Aerial crown-view tile of a tropical tree (Barro Colorado Island, Panama), acquired 20250512:
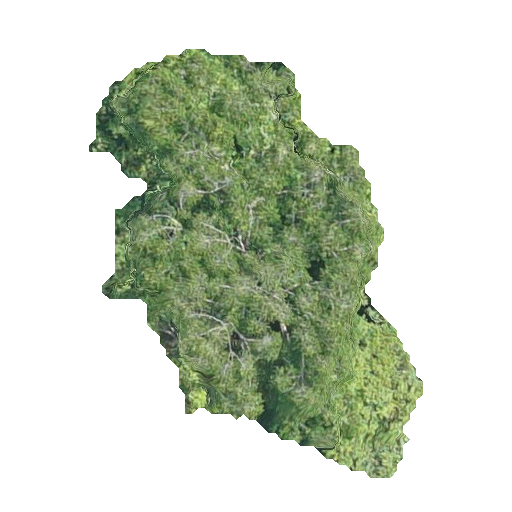
Species: Guatteria lucens
GBIF accepted scientific name: Guatteria lucens
Crown area: 128.703 m²